Current action and preconditions to check: trajectory_clear

Your task: For each precondition in the list above, predict whether it will hold at this action.

Consider the current scene as observed from the mobile robot's camera, and analyze the predicted future states of all dynamic agents (e.g., people, animals, vehicles, or any moving entities) within the NEXT SECOND.

IMPORTANT: Only answer "very likely" if you are absolutely certain—based on strong, clear evidence—that a dynamic agent will violate the precondition in the predicted future state. Do NOT answer "very likely" for unlikely, ambiguous, or low-probability risks.

Ask yourself for each precondition: Is there a high probability, with clear and convincing evidence, that the predicted future states of any dynamic agent will interfere with the predicted future state of the currently executing action within the NEXT SECOND, causing that precondition to fail?

Assess the risk level based on these predictions. Use "likely" or "very likely" if motions create a clear risk of interference.

Use "neutral" or "improbable" if agents are nearby but their predicted paths are clearly diverging or non-conflicting.

Failure Risk Categories: "very improbable", "improbable", "neutral", "likely", "very likely"

Answer Format: Output ONLY the probability_of_failure value from these categories: "very improbable", "improbable", "neutral", "likely", "very likely"

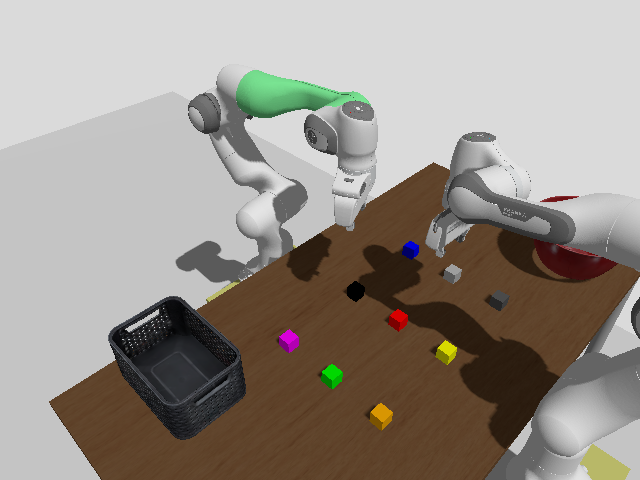

Answer: improbable